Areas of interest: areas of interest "Airport"
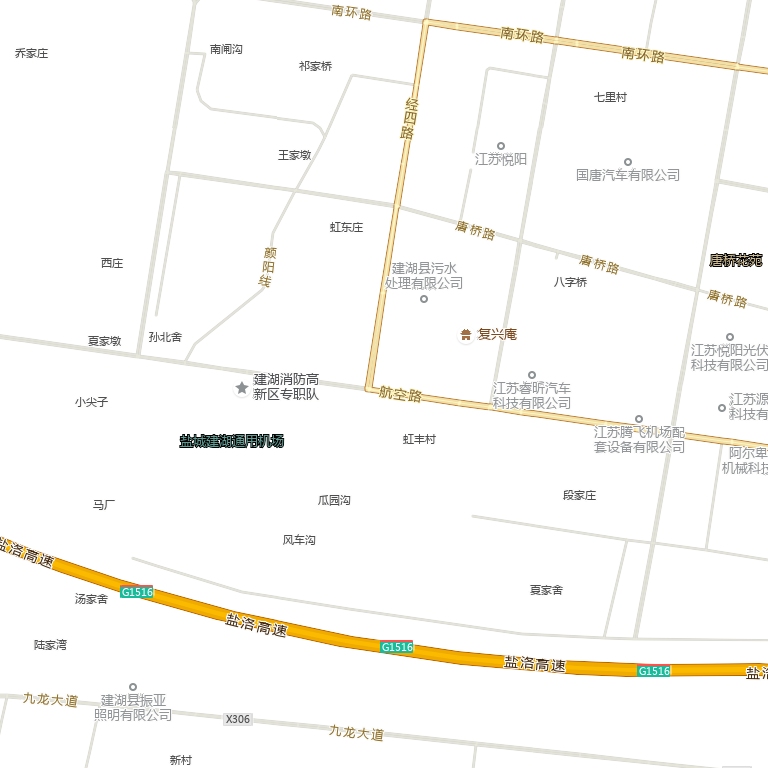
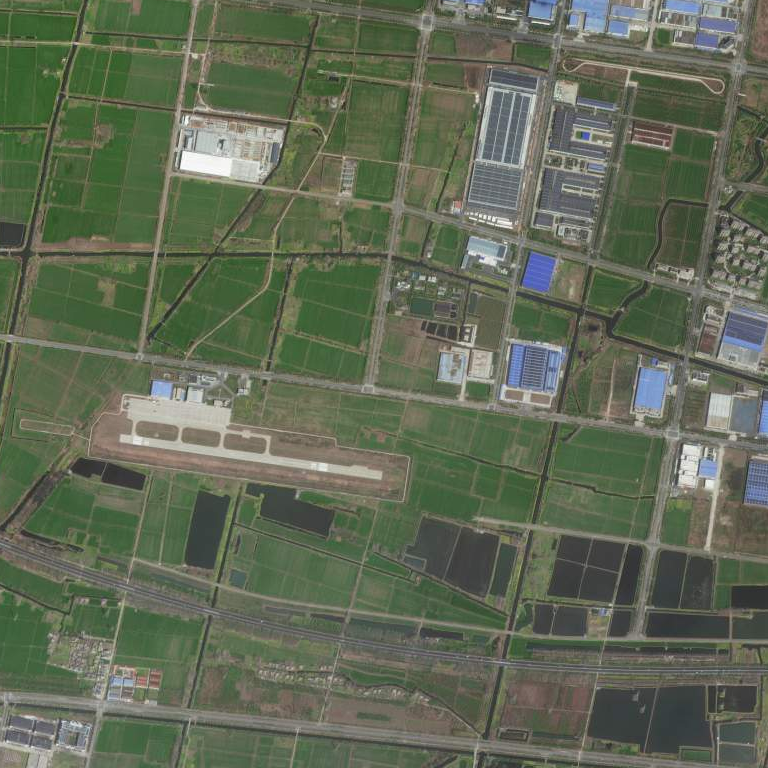